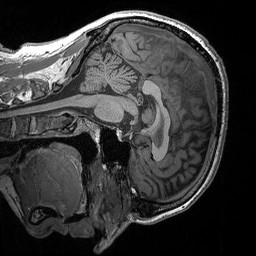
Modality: T1w
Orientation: sagittal
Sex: male
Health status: healthy
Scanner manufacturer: siemens
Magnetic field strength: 3 T
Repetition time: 2 s
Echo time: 0.00296 s